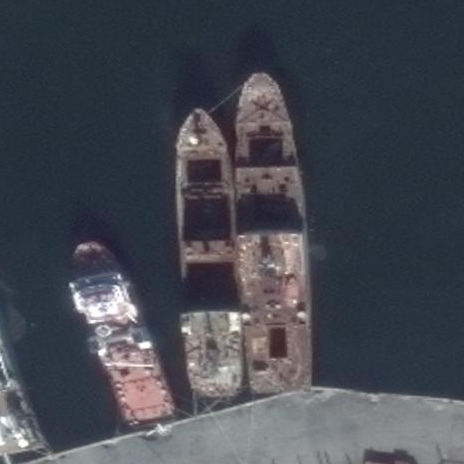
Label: civil